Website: apple
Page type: customer-info-address
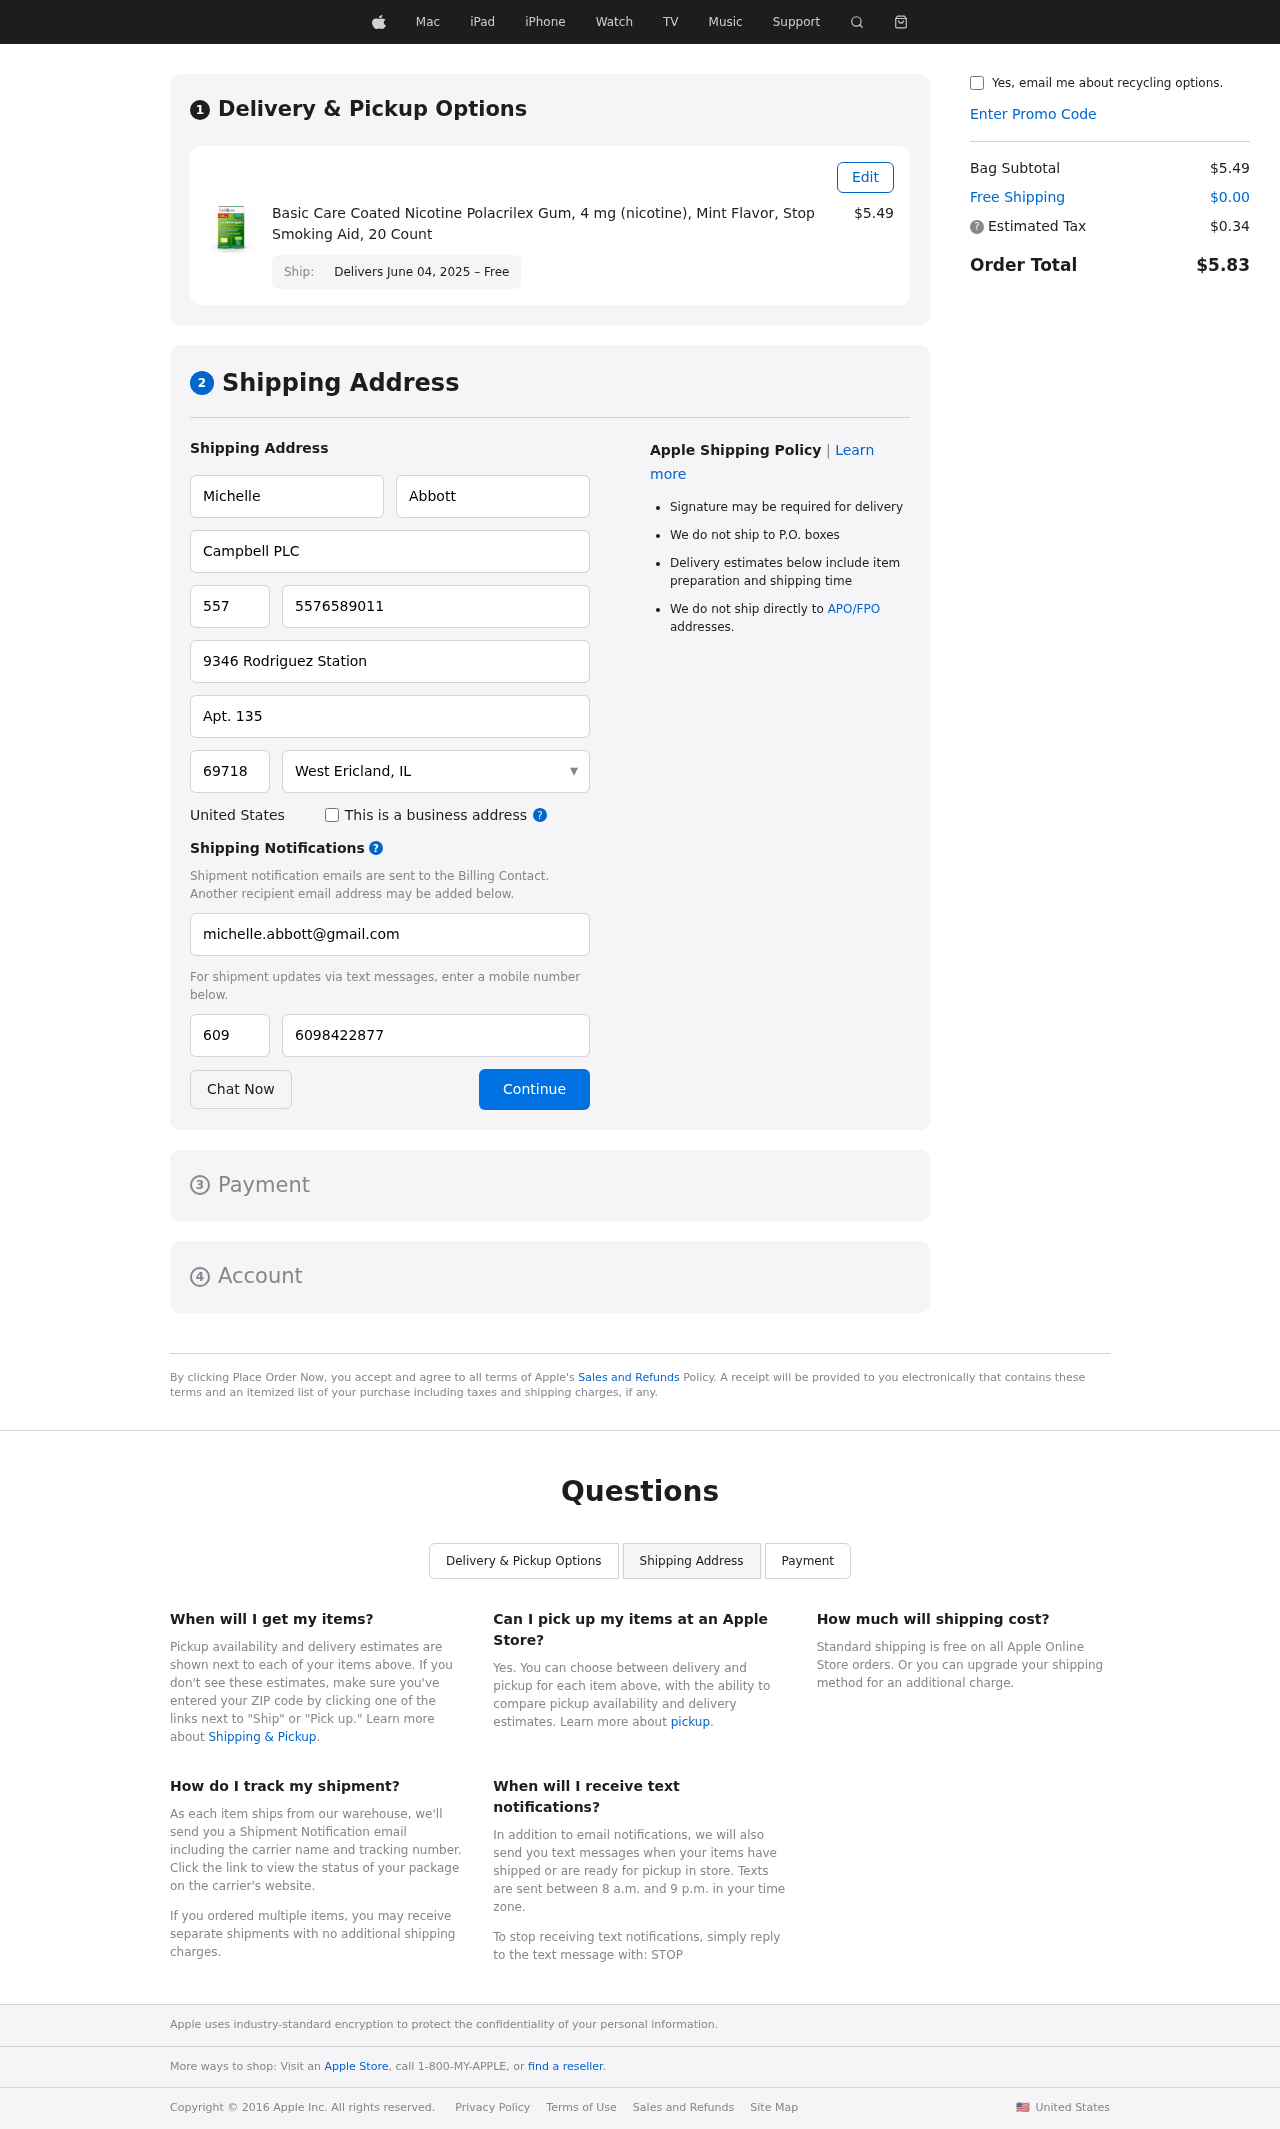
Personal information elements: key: PII_CITY_STATE
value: West Ericland, IL
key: PII_COMPANY
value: Campbell PLC
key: PII_COUNTRY
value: United States
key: PII_EMAIL
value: michelle.abbott@gmail.com
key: PII_FIRSTNAME
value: Michelle
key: PII_LASTNAME
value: Abbott
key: PII_PHONE
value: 5576589011
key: PII_PHONE_ALT
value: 6098422877
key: PII_PHONE_ALT_AREA
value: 609
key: PII_PHONE_AREA
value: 557
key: PII_POSTCODE
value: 69718
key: PII_STREET
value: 9346 Rodriguez Station
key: PII_STREET2
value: Apt. 135
Product elements: key: PRODUCT1_NAME
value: Basic Care Coated Nicotine Polacrilex Gum, 4 mg (nicotine), Mint Flavor, Stop Smoking Aid, 20 Count
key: PRODUCT1_PRICE
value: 5.49
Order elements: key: ORDER_DELIVERY_DATE
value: Delivers June 04, 2025 – Free
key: ORDER_SUBTOTAL
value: $5.49
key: ORDER_SHIPPING_COST
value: $0.00
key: ORDER_TAX
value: $0.34
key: ORDER_TOTAL
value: $5.83